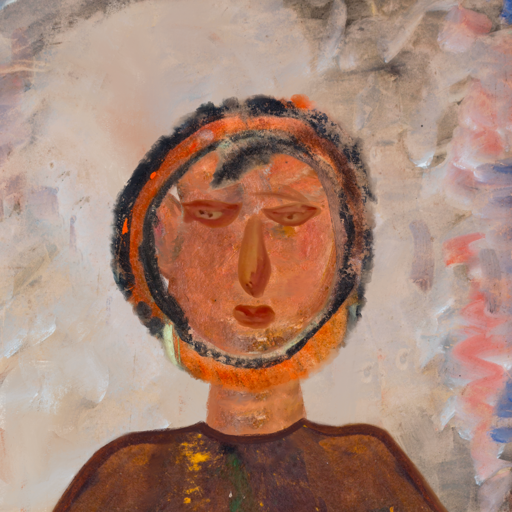
Background: Roy_Bahadur, Head And Neck Front: Boggyland, Face Front: Pious_Lady, Bust: Comrade, Hair Front: Childish, Head Accessory: Blank, Second Necklace: Blank, Necklace: Blank, Baby: Blank